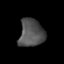
Tissue: lung
Cell type: Smooth muscle cells
Senescence score: 0.5869
Nuclear area (px): 677
Mean DAPI intensity: 81.849